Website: macys
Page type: account-selection
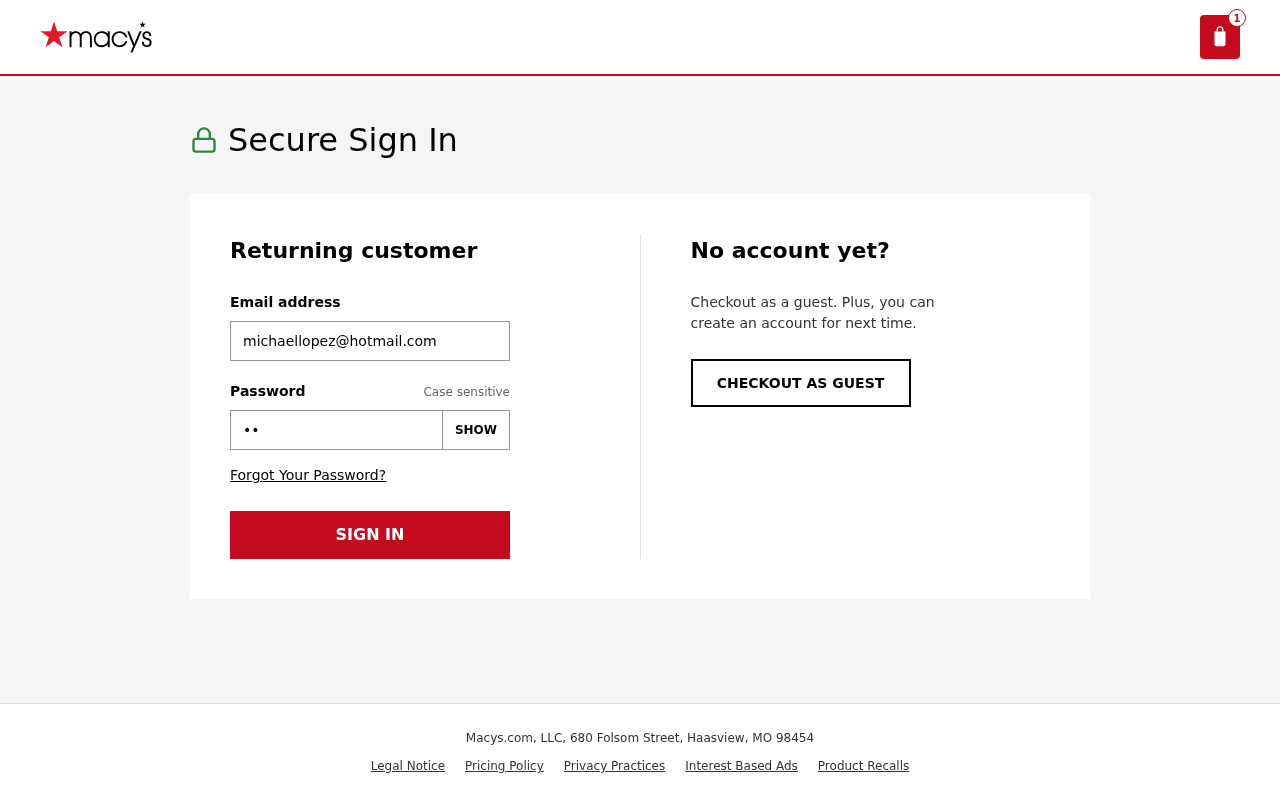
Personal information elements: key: PII_EMAIL
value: michaellopez@hotmail.com
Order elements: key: ORDER_NUM_ITEMS
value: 1